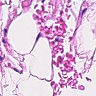
Metastatic tissue present: no